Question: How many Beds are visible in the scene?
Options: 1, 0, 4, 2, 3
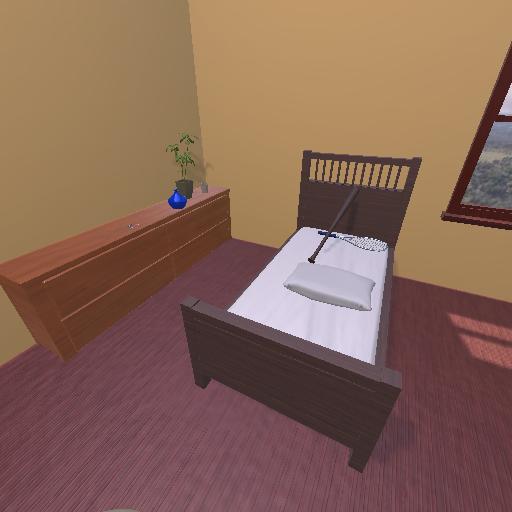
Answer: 1